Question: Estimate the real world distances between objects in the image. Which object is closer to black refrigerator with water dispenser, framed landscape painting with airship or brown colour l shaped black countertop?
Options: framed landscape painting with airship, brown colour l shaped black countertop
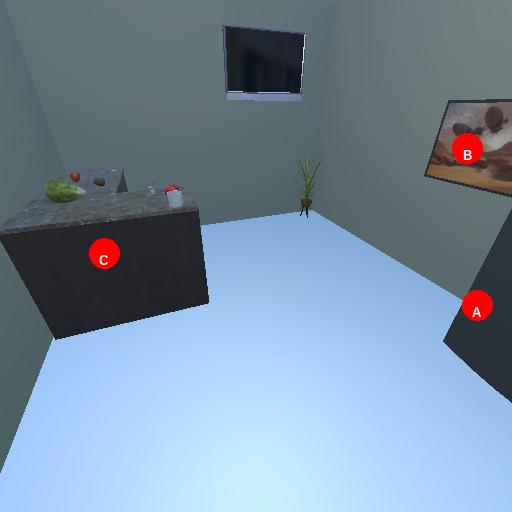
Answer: framed landscape painting with airship